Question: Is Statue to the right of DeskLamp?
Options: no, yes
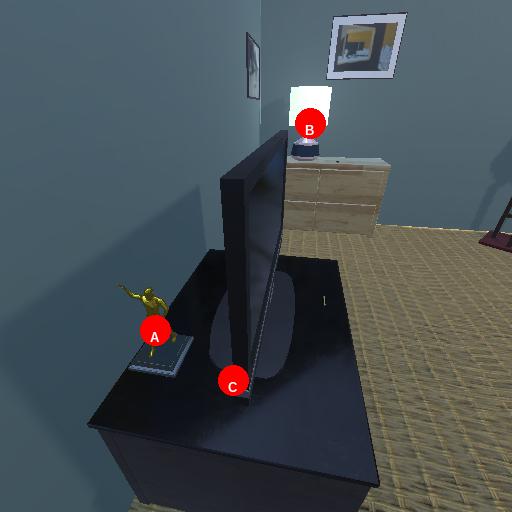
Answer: no